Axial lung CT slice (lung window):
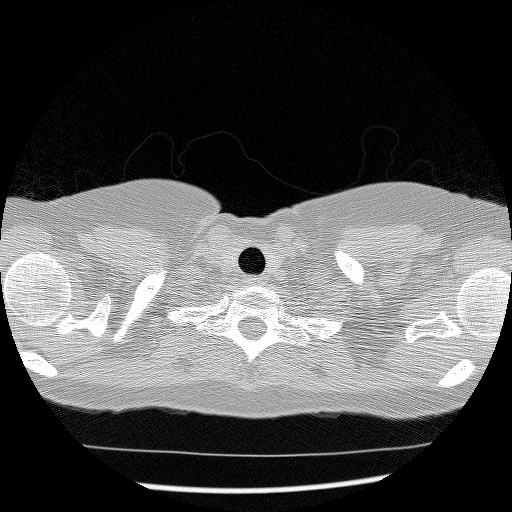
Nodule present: no